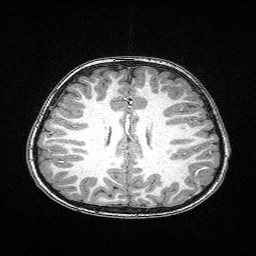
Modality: T1w
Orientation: coronal